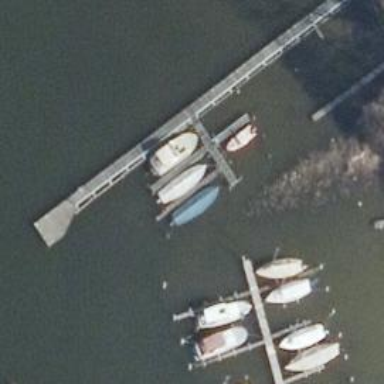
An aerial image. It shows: Man-made pier.